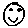
Label: smiley face